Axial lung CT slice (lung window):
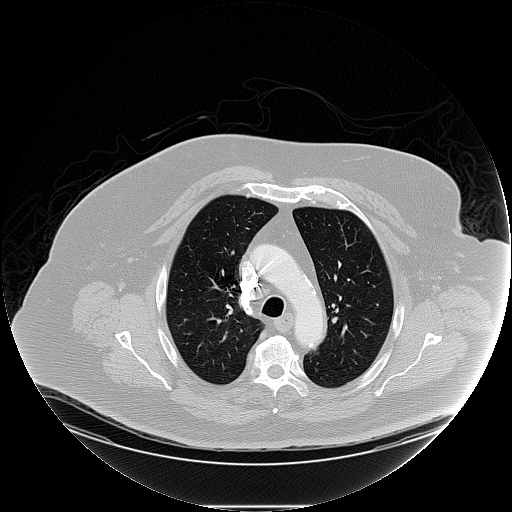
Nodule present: no